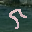
Label: 5